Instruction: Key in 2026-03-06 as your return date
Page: home
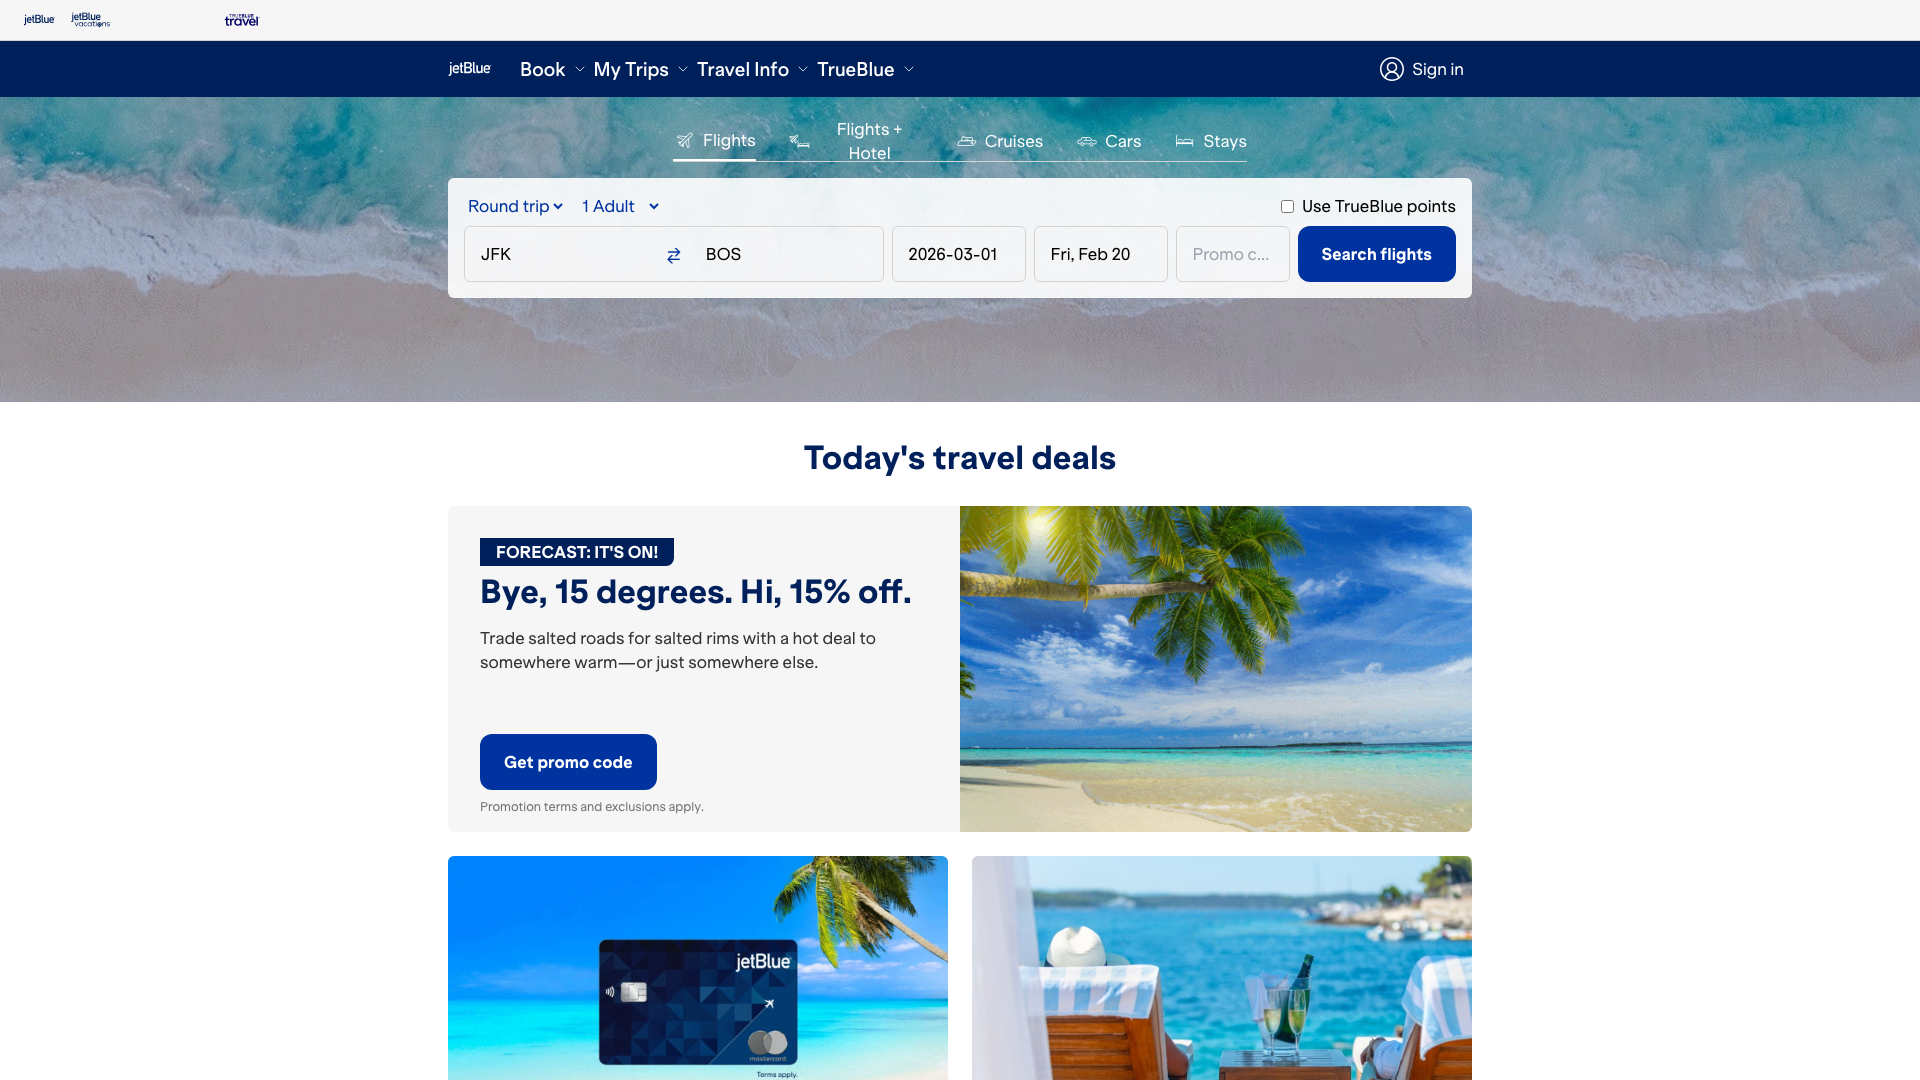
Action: type